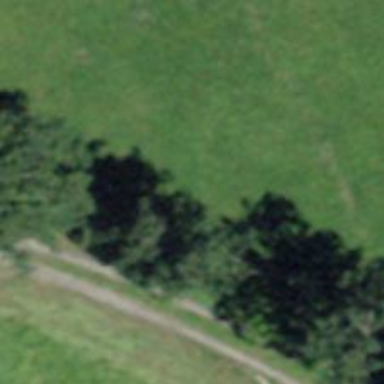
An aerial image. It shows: Beautiful tree in nature.